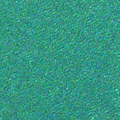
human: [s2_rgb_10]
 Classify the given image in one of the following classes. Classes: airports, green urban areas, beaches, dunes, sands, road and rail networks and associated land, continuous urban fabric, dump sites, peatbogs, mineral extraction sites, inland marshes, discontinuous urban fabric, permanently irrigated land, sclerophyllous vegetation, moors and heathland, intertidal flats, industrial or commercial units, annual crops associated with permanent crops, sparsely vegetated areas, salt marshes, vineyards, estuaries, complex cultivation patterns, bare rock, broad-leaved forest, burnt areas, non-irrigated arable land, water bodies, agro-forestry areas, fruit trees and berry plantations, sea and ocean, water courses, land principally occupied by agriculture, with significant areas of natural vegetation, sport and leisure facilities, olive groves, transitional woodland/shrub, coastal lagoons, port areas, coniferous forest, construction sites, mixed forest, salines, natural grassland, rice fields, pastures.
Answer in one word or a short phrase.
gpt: sea and ocean